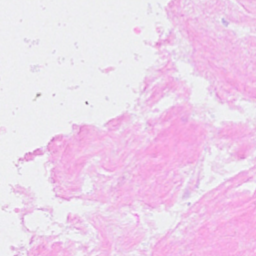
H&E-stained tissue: Breast